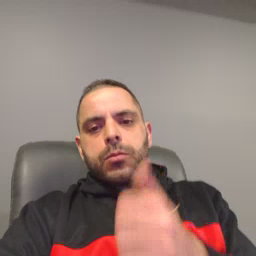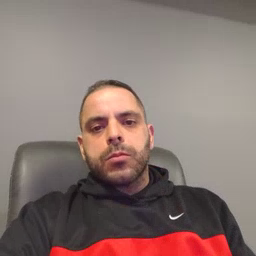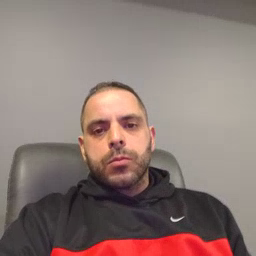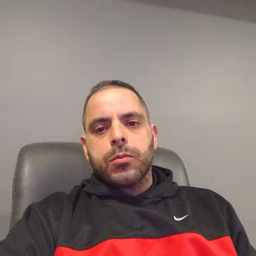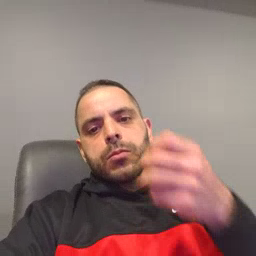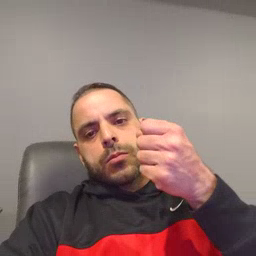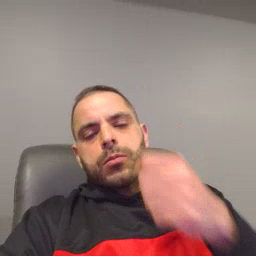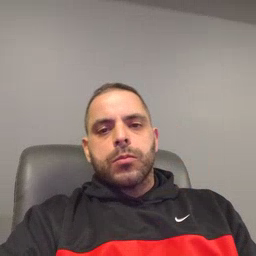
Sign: milk